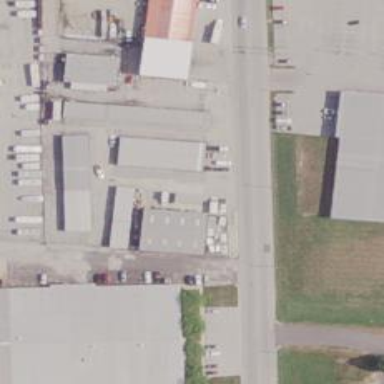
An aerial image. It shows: Storage rental shop.